Question: I am trying to fetch LDAP User internal attributes, but couldn't find how to fetch them
'''
DirContext ctx = this.getDirContext();
List<Employee> list = new ArrayList<Employee>();
NamingEnumeration<SearchResult> results = null;
try {
SearchControls controls = new SearchControls();
controls.setSearchScope(SearchControls.SUBTREE_SCOPE);
results = ctx.search("", "(objectclass=person)", controls);
while (results.hasMore()) {
SearchResult searchResult = results.next();
Attributes attributes = searchResult.getAttributes();
String fullName = this.getValue(attributes.get("cn"));
//so on...
}
// so on
'''
from LDAP, I want to fetch each employee/person internal attributes too.
By Default, it's not returning the internal attributes [ex: createTimestamp]

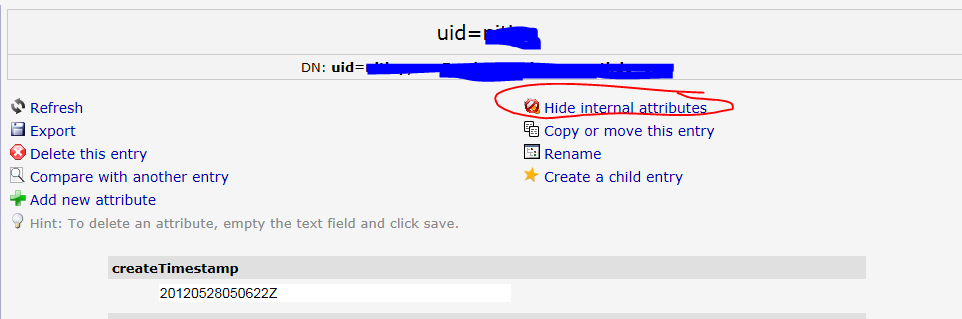
Answer: You won't get any operational attributes unless you ask for them. At present you aren't asking for any attributes, which is equivalent to constructing the 'SearchControls', or calling 'SearchControls.setReturningAttributes(String[])' afterwards, using the argument 'new String[]{"*"}:'this gives you all the non-operational attributes.
To get the operational attributes as well, use the argument 'new String[]{"*","+"}'.